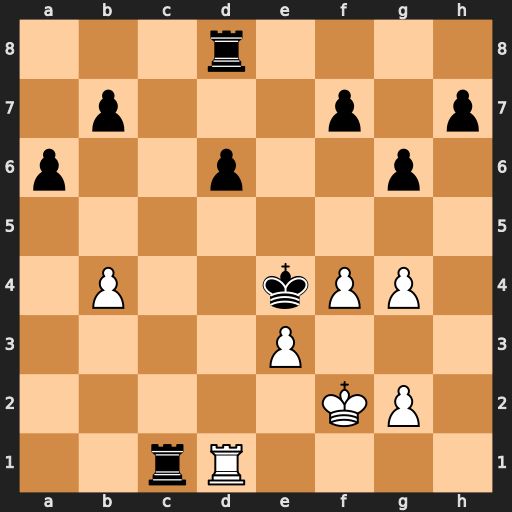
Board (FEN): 3r4/1p3p1p/p2p2p1/8/1P2kPP1/4P3/5KP1/2rR4
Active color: w
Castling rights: -
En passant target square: -
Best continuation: Rd4#